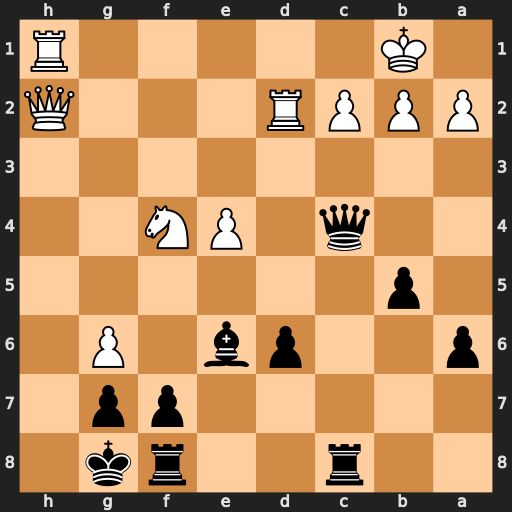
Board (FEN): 2r2rk1/5pp1/p2pb1P1/1p6/2q1PN2/8/PPPR3Q/1K5R
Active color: b
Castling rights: -
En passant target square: -
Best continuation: Qxa2+ Kc1 Qa1#